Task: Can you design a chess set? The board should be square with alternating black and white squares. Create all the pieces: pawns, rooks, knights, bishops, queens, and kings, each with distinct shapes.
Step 5211:
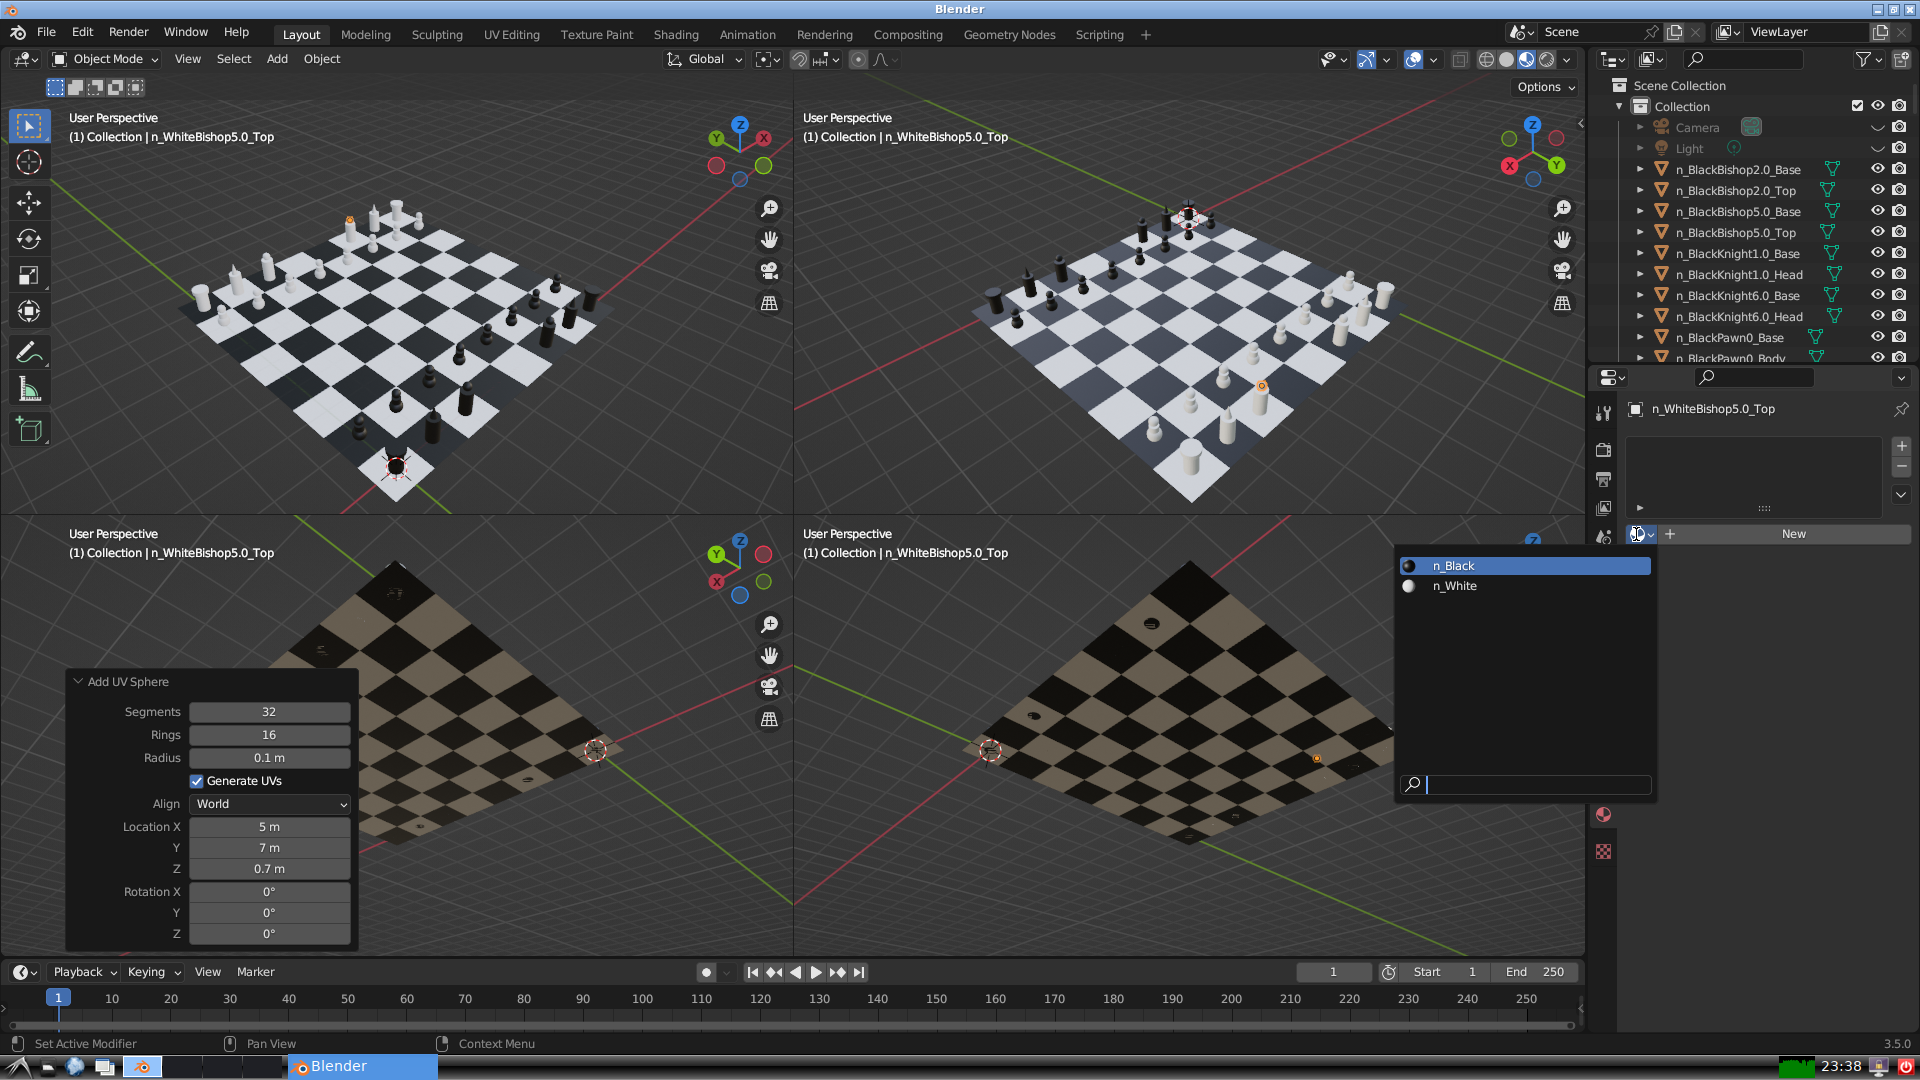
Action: input_text: n_White